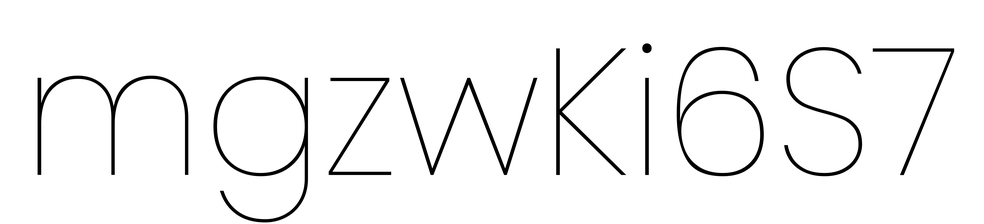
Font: Poppins-Thin